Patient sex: F
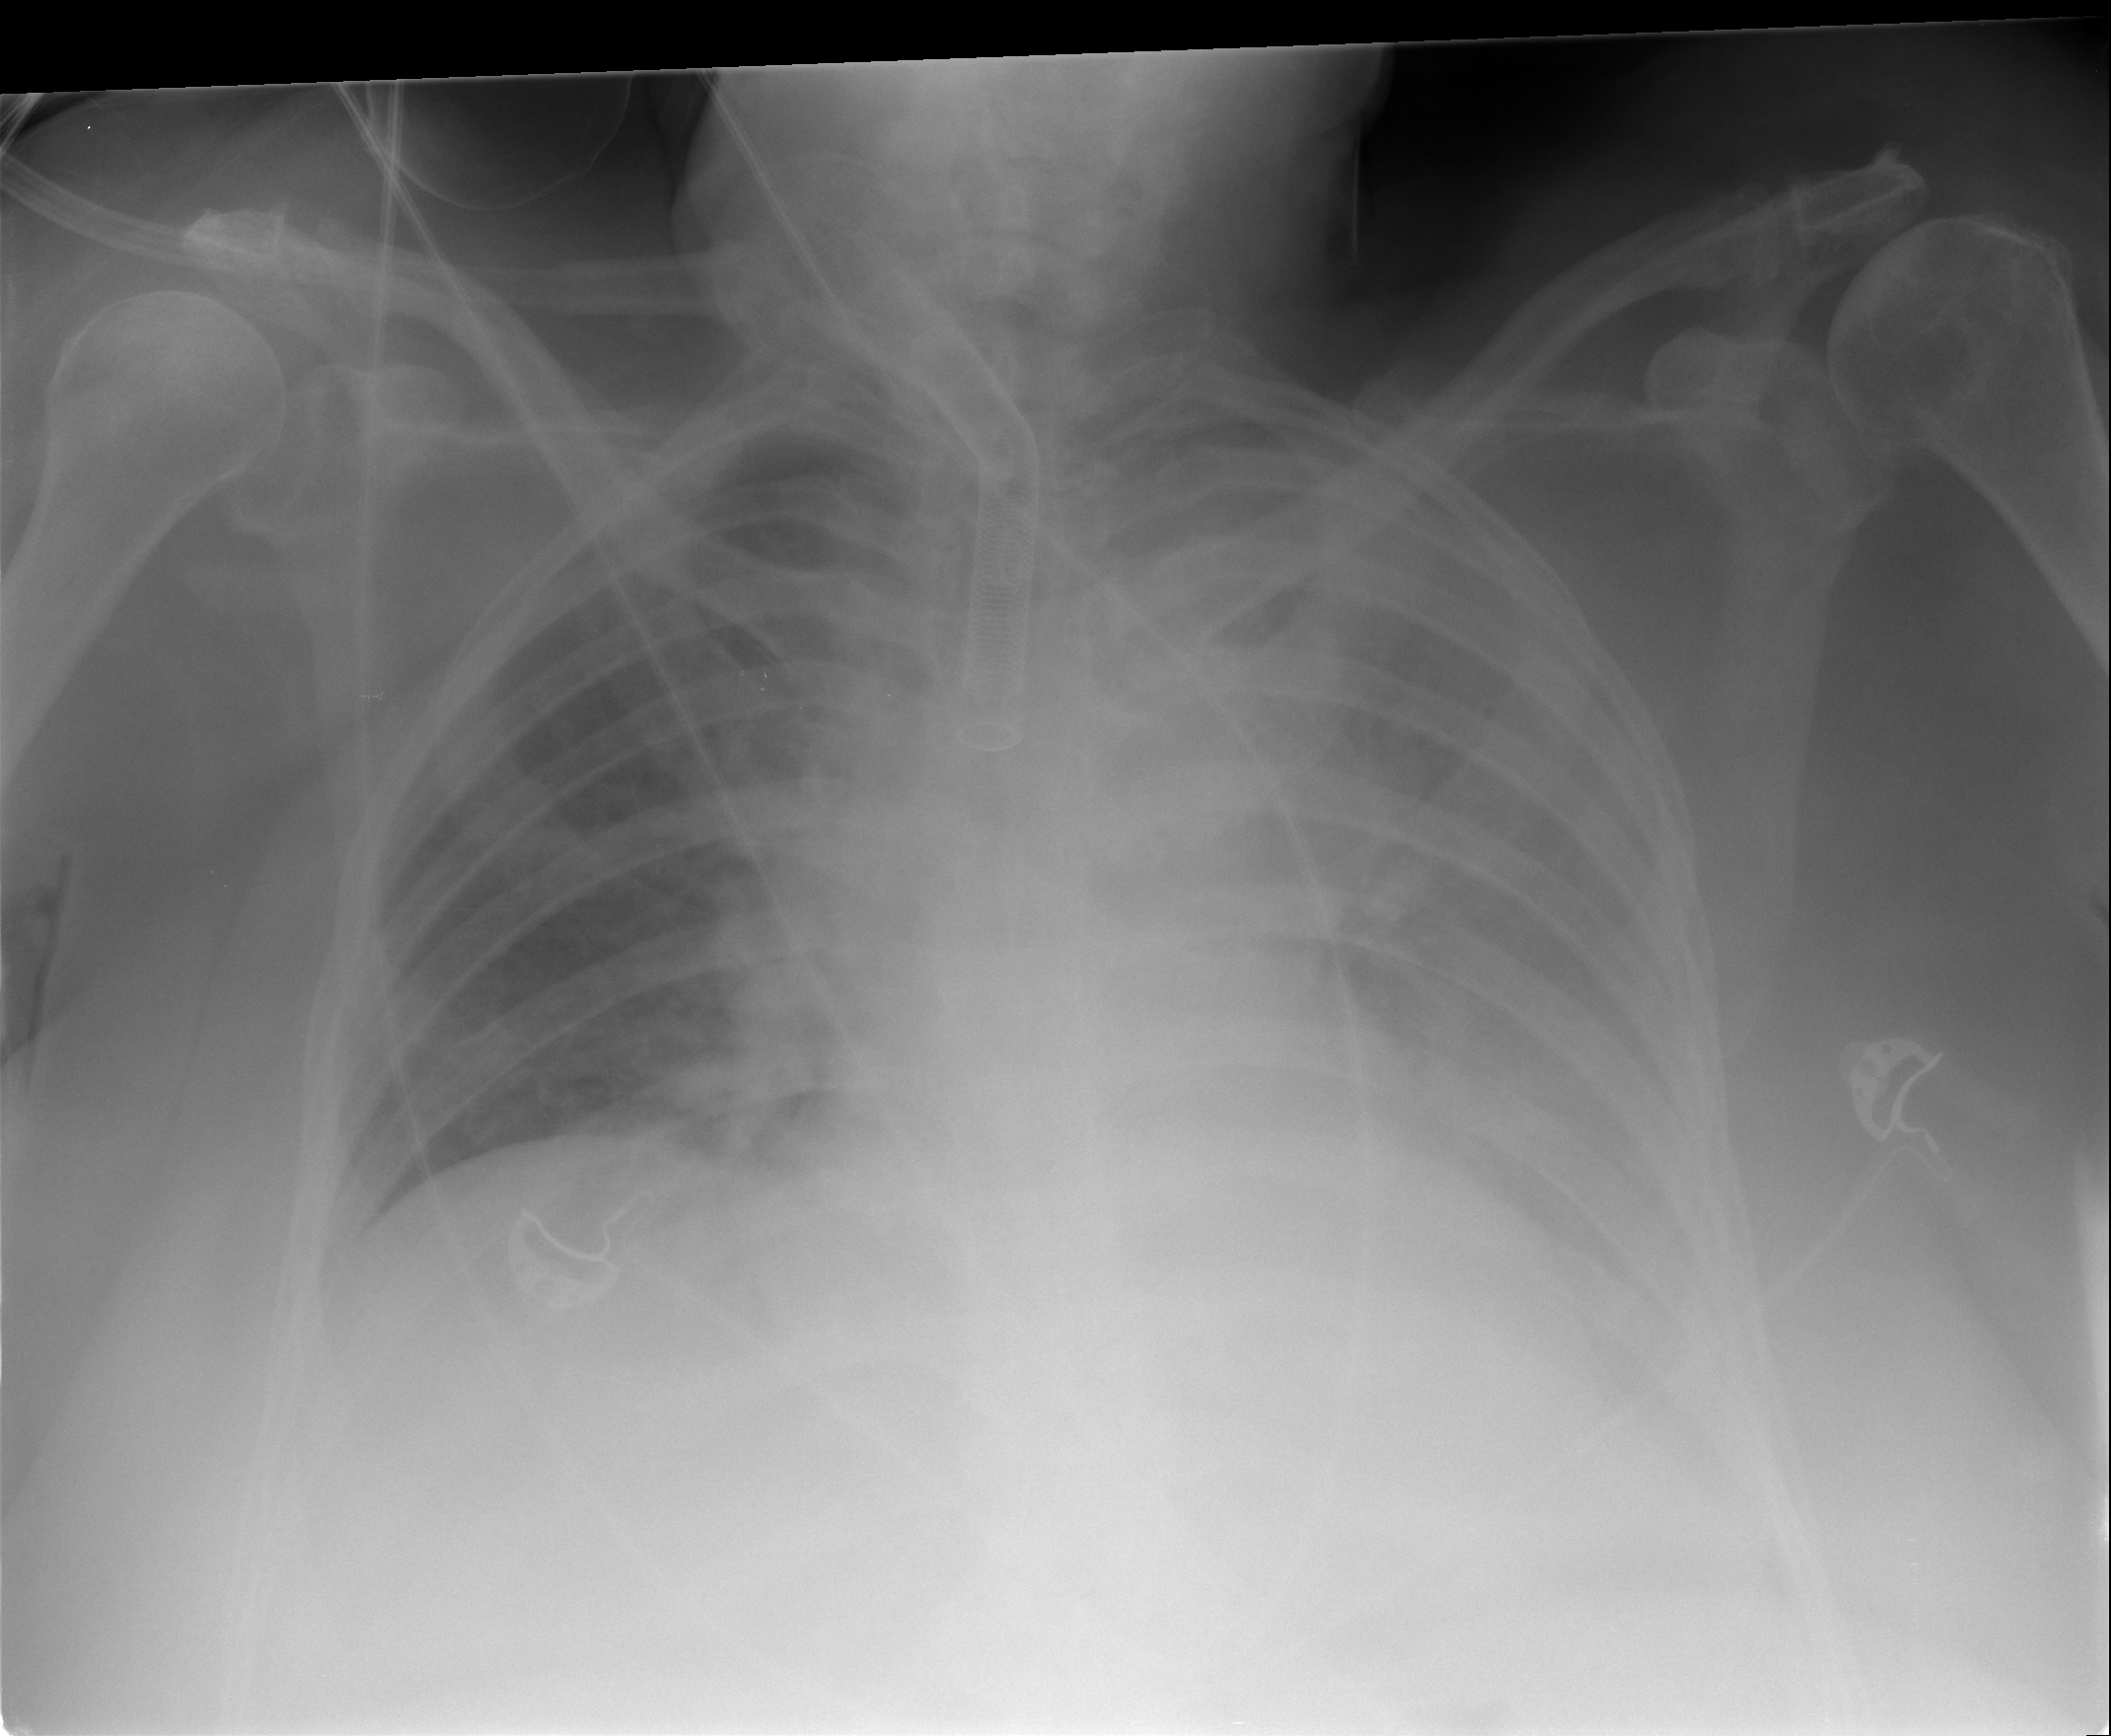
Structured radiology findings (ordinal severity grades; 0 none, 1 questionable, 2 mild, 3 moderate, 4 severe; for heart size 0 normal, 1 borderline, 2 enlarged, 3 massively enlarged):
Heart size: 2
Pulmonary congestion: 3
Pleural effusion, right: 0
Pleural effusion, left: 3
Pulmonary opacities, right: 0
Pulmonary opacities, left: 0
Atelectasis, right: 0
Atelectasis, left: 2